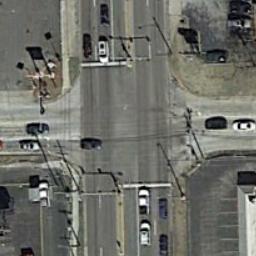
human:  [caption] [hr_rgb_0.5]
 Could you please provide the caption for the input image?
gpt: There are many cars at the intersection .

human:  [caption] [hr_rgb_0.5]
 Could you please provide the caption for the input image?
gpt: An intersection with normal traffic is between some parking lots .

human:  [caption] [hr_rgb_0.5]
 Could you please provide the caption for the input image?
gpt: There are many moving and waiting vehicles on the road at the intersection .

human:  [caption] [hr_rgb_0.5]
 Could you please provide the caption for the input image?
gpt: There are zebra crossings at intersections .

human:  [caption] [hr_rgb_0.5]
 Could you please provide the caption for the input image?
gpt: There are some cars at the intersection .